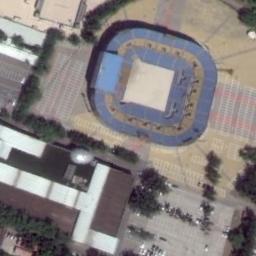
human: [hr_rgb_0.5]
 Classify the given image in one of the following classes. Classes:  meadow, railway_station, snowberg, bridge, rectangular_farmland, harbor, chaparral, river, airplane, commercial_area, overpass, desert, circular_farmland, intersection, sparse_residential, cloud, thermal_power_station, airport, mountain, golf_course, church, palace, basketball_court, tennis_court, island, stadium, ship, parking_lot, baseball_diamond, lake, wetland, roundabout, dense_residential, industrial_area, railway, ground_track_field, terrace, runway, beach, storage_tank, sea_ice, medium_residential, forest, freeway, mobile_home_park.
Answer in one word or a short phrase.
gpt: stadium